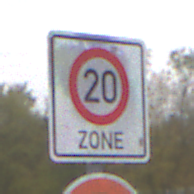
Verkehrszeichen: BeginnZone20
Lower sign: AbsolutesHalteverbot
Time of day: Midday
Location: Outdoor (Suburban)
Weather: Overcast
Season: NotSpecified
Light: Natural